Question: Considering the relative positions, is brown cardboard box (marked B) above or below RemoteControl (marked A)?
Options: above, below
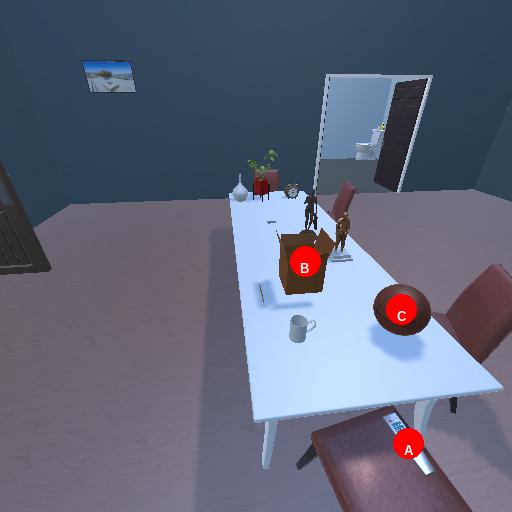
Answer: above